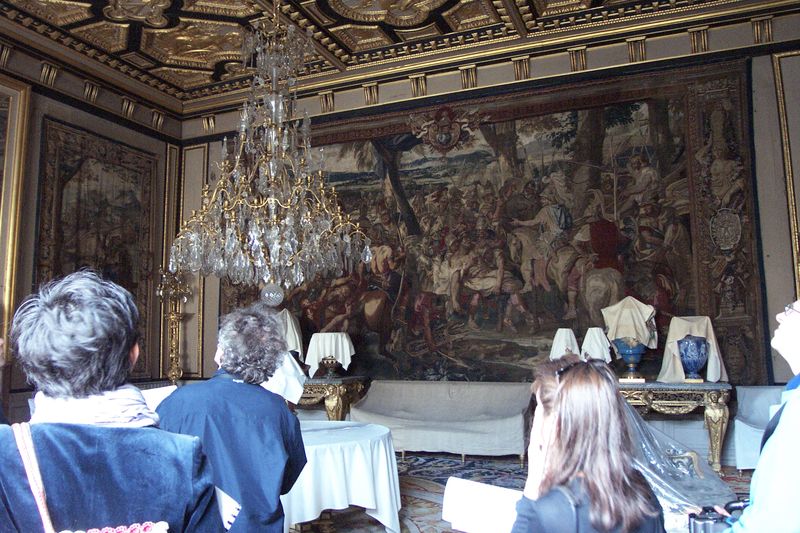
Titel: Schloss Fontainebleau unter Franz I.
Künstler: Gilles Le Breton
Standort: Fontainebleau, Schloss (EU - F)
Schlagwörter: menschen, raum, tisch, tische, schloss, tuch, leute, meschen, teppich, architektur, innenraum, tischdecke, gold, interieur, decke, besucher, gobelin, wandteppich, kronleuchter, leuchter, lüster, stuck, vasen, palast, residenz, tapisserie, auktion, kasetten, wandbild, vergoldung, vertäfelung, lüstern, kasettendecke, appartement, touristen, fotogtafie, kronleichter, betrachtung von bildern